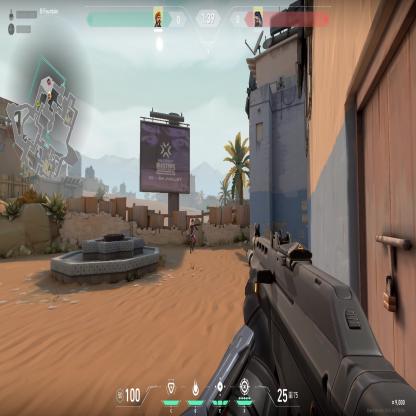
Label: enemy